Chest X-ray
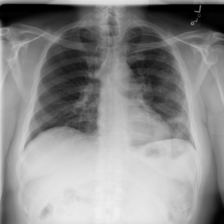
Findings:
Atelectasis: negative
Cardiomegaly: negative
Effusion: negative
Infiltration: negative
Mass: negative
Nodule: negative
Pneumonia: negative
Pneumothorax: negative
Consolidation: negative
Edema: negative
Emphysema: negative
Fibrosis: negative
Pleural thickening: negative
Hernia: negative